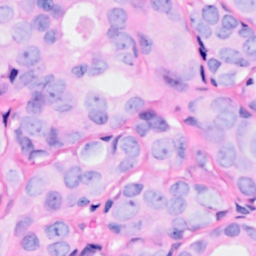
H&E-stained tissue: Breast